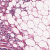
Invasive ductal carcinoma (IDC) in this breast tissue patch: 1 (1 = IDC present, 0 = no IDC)